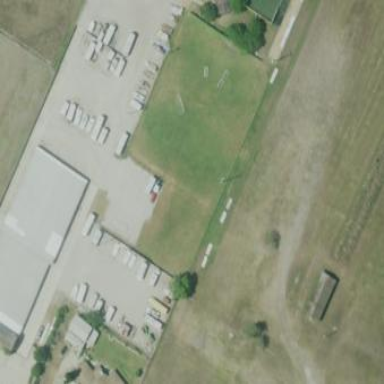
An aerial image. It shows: Soccer pitch for leisureland activities.